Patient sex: M
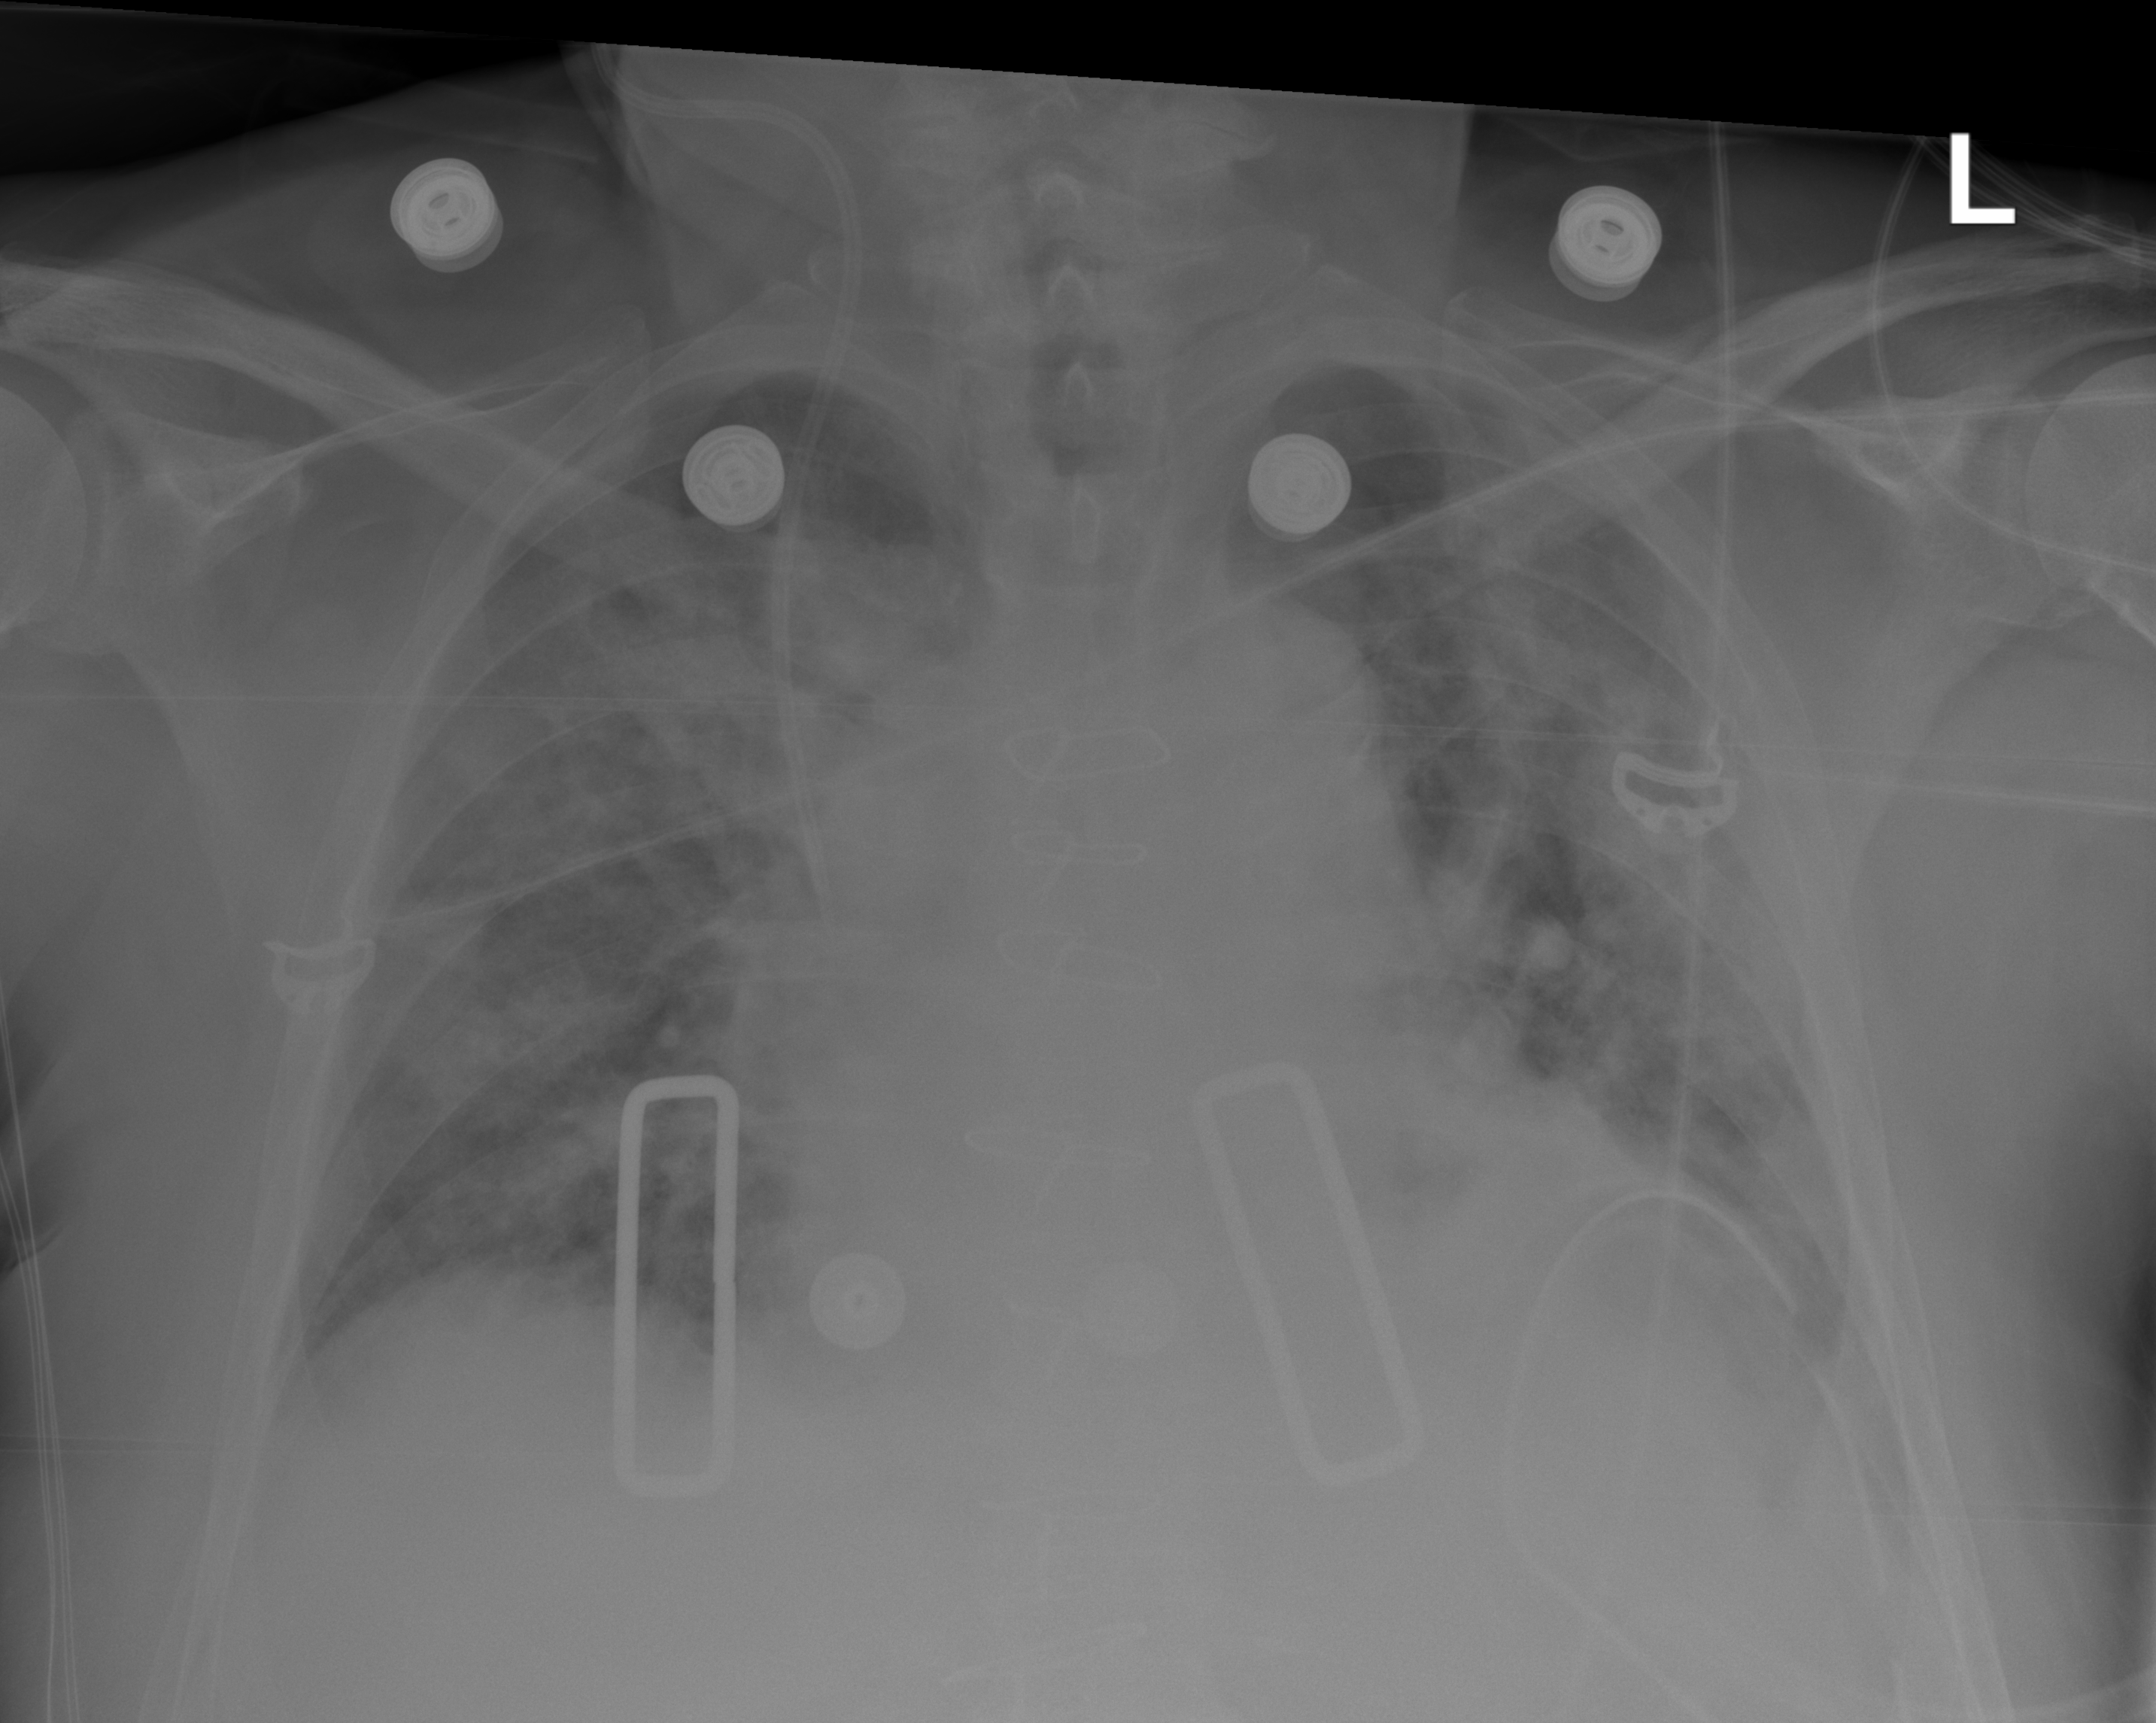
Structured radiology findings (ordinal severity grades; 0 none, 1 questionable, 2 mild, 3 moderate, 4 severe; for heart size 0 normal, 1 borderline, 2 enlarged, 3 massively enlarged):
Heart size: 3
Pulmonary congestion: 2
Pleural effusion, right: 2
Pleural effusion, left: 2
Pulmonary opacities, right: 3
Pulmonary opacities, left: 2
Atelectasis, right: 2
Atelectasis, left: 2